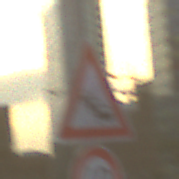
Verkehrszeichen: Stau
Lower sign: Geschwindigkeit60
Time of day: SunriseSunset
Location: Outdoor (Urban)
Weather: PartlyCloudy
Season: NotSpecified
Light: Natural